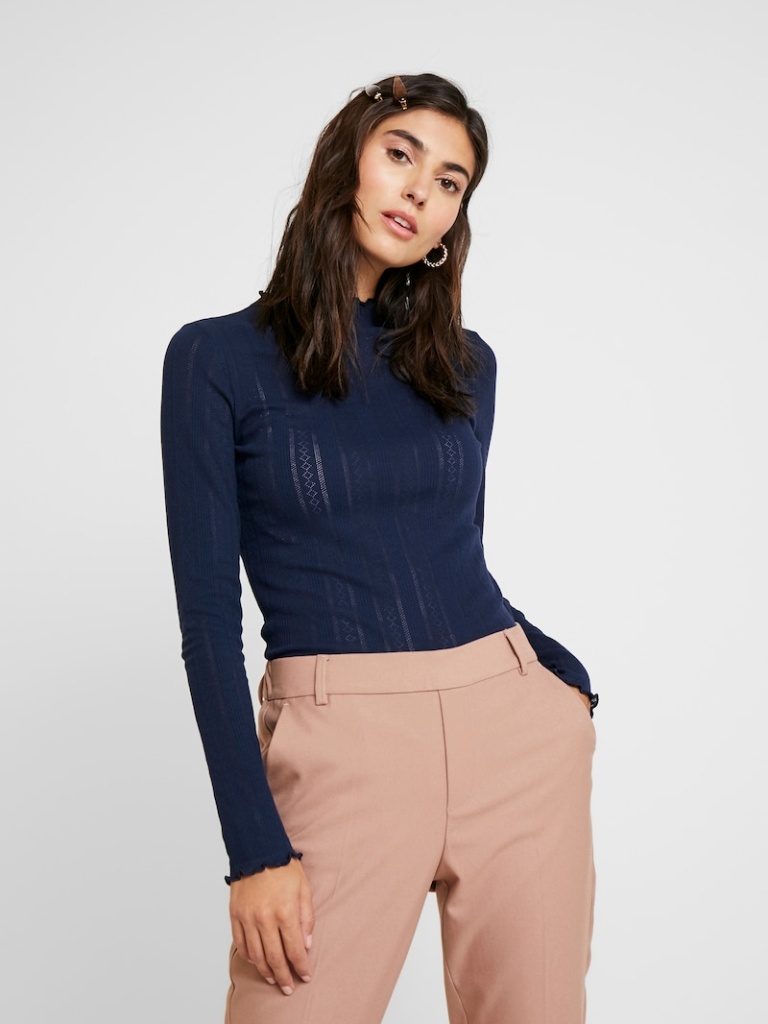
knit tight a long-sleeved with the sleeves down hip length Fully Tucked in mockneck blouse